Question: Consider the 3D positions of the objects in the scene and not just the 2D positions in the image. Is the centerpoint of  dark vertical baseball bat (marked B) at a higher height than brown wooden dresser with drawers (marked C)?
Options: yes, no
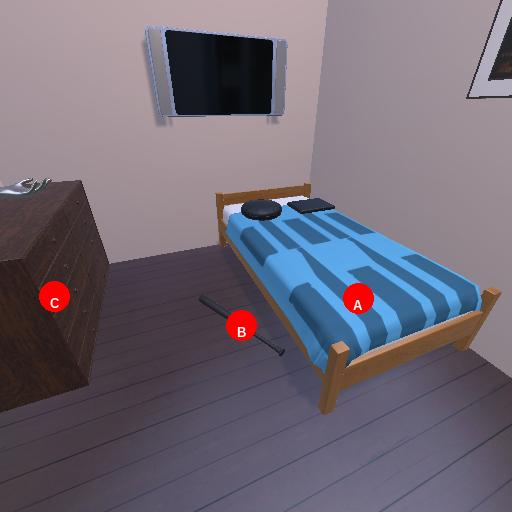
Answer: yes